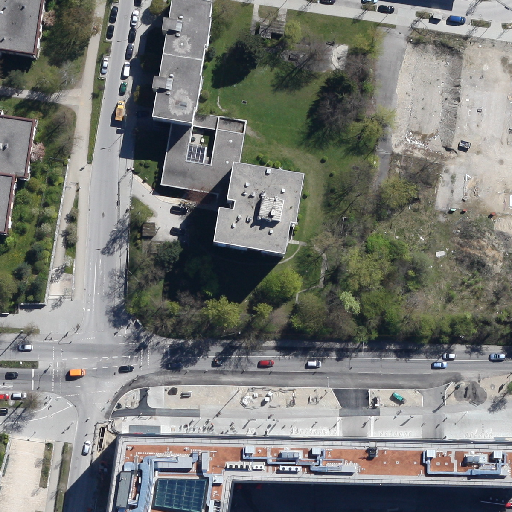
Referring expression: paved road